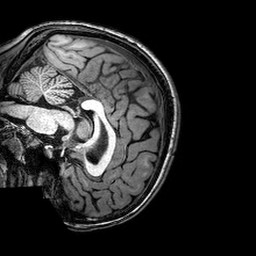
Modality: T1w
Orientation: sagittal
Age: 21
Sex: female